Question: please help me..i have a problem with the size of my content product.i want to make some grid of food but the grid not at same size..i want fix it to same size and look good on mobile too..plis help me

'''
.product-grid4, .product-grid4 .product-image4 {
position: relative
}
.product-grid4 {
font-family: Poppins,sans-serif;
text-align: center;
border-radius: 5px;
overflow: hidden;
z-index: 1;
transition: all .3s ease 0s
}
.product-grid4:hover {
box-shadow: 0 0 10px rgba(0,0,0,.2)
}
.product-grid4 .product-image4 a {
display: block
}
.product-grid4 .product-image4 img {
width: 100%;
height: auto
}
.product-grid4 .pic-1 {
opacity: 1;
transition: all .5s ease-out 0s
}
.product-grid4 .product-discount-label, .product-grid4 .product-new-label {
color: #fff;
background-color: #16a085;
font-size: 13px;
font-weight: 800;
text-transform: uppercase;
line-height: 45px;
height: 45px;
width: 45px;
border-radius: 50%;
position: absolute;
left: 10px;
top: 15px;
transition: all .3s
}
.product-grid4 .product-discount-label {
left: auto;
right: 10px;
background-color: #d7292a
}
.product-grid4 .product-content {
padding: 25px
}
.product-grid4 .title {
font-size: 15px;
font-weight: 400;
text-transform: capitalize;
margin: 0 0 7px;
transition: all .3s ease 0s
}
.product-grid4 .title a {
color: #222
}
.product-grid4 .price {
color: #16a085;
font-size: 17px;
font-weight: 700;
margin: 0 2px 15px 0;
display: block
}
.product-grid4 .price span {
color: #909090;
font-size: 13px;
font-weight: 400;
letter-spacing: 0;
text-decoration: line-through;
text-align: left;
vertical-align: middle;
display: inline-block
}
.product-grid4 .add-to-cart {
border: 1px solid #16a085;
display: inline-block;
padding: 10px 20px;
color: #fff;
background: #16a085;
font-weight: 600;
font-size: 14px;
border-radius: 4px;
transition: all .3s
}
@media only screen and (max-width:990px) {
.product-grid4 {
margin-bottom: 30px
}
}
'''
'''
<div class="container">
<div class="row">
<div class="col-md-3 col-sm-6 col-xs-6">
<div class="product-grid4">
<div class="product-image4">
<a href="#">
<img class="pic-1" src="img/pic1.jpg">
</a>
<span class="product-new-label">New</span>
<span class="product-discount-label">50%</span>
</div>
<div class="product-content">
<h3 class="title">Burger Bosku</h3>
<div class="price">
RM 10.00
<span>RM 20.00</span>
</div>
<button class="add-to-cart" data-toggle="modal" data-target="#modalCart">+ Add To Cart</button>
</div>
</div>
</div>
<div class="col-md-3 col-sm-6 col-xs-6">
<div class="product-grid4">
<div class="product-image4">
<a href="#">
<img class="pic-1" src="img/pic2.jpg">
</a>
<span class="product-discount-label">50%</span>
</div>
<div class="product-content">
<h3 class="title">Pasta Special</h3>
<div class="price">
RM 15.00
<span>RM 30.00</span>
</div>
<button class="add-to-cart" data-toggle="modal" data-target="#modalCart">+ Add To Cart</button>
</div>
</div>
</div>
<div class="col-md-3 col-sm-6 col-xs-6">
<div class="product-grid4">
<div class="product-image4">
<a href="#">
<img class="pic-1" src="img/pic4.jpg">
</a>
<span class="product-new-label">New</span>
<span class="product-discount-label">10%</span>
</div>
<div class="product-content">
<h3 class="title"><a href="#">Pizza Pizzi</a></h3>
<div class="price">
RM 9.00
<span>RM 10.00</span>
</div>
<button class="add-to-cart" data-toggle="modal" data-target="#modalCart">+ Add To Cart</button>
</div>
</div>
</div>
<div class="col-md-3 col-sm-6 col-xs-6">
<div class="product-grid4">
<div class="product-image4">
<a href="#">
<img class="pic-1" src="img/pic7.jpg">
</a>
<span class="product-new-label">New</span>
<span class="product-discount-label">20%</span>
</div>
<div class="product-content">
<h3 class="title">Sweet Food</h3>
<div class="price">
RM 18.00
<span>RM 20.00</span>
</div>
<button class="add-to-cart" data-toggle="modal" data-target="#modalCart">+ Add To Cart</button>
</div>
</div>
</div>
</div>
</div>
<hr>
'''
how can i fix this..i think its all about the css but i dont know what i must change.please help me.
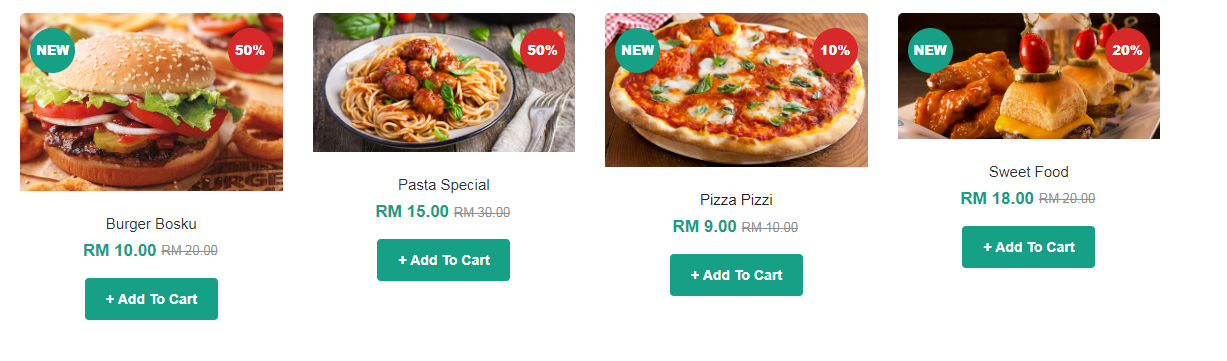
Answer: If you want all the images to be of the same size, try adding the following to your CSS
'''
.pic-1 {
min-height:100px
}
'''